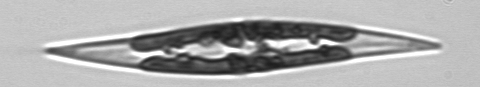
Label: Pleurosigma